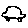
Label: car